Aerial crown-view tile of a tropical tree (Barro Colorado Island, Panama), acquired 20250124:
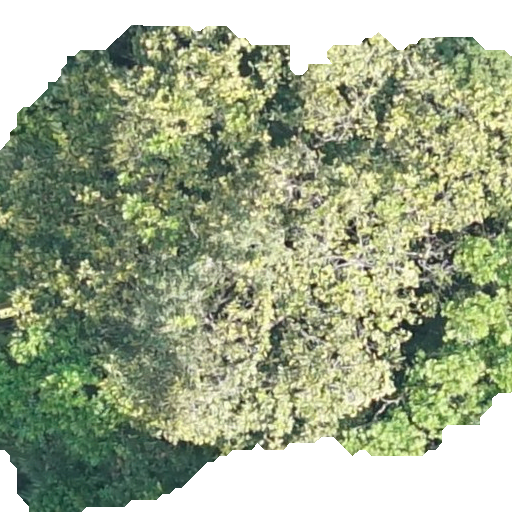
Species: Anacardium excelsum
GBIF accepted scientific name: Anacardium excelsum
Crown area: 368.461 m²